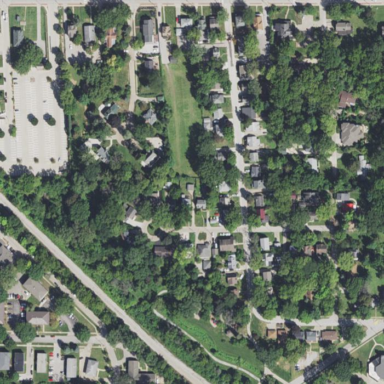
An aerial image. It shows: Residential area within historic district.